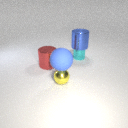
small yellow metal sphere to the right of large red metal cylinder